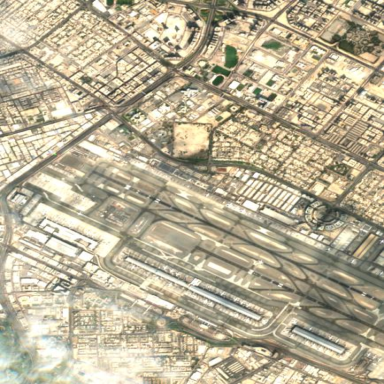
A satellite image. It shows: Apron at the airport.